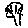
Label: tree